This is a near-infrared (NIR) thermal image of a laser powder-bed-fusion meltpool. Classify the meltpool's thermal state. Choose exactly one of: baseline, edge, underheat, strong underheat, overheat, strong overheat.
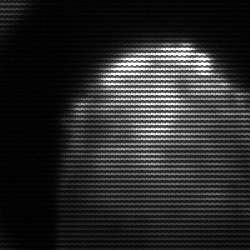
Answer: edge